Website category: sports
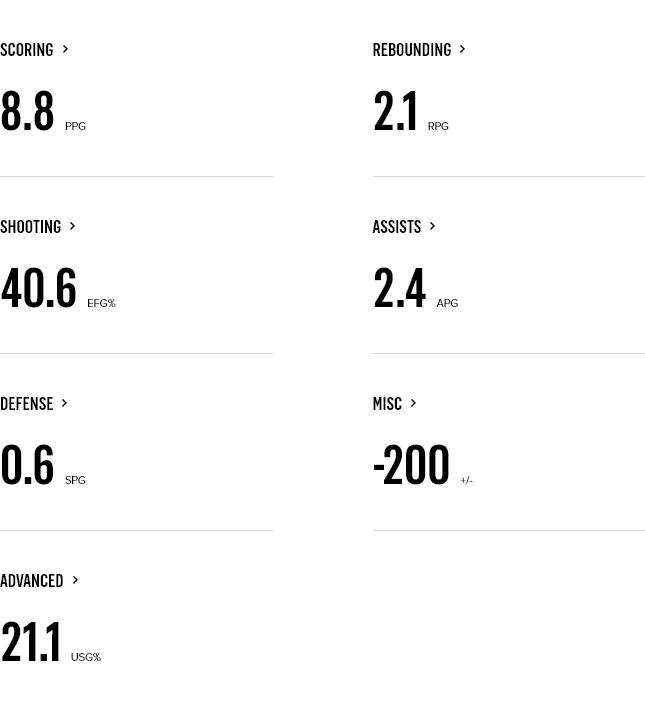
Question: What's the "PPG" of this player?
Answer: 8.8

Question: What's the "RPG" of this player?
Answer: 2.1

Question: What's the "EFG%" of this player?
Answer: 40.6

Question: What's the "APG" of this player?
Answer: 2.4

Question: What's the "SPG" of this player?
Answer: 0.6

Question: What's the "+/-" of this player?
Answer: -200

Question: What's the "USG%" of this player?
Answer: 21.1

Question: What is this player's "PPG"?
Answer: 8.8

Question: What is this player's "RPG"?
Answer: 2.1

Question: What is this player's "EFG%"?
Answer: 40.6

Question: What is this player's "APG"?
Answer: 2.4

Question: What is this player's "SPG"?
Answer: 0.6

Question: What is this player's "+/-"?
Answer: -200

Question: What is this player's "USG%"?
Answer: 21.1

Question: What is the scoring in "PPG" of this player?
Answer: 8.8

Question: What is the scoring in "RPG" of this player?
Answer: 2.1

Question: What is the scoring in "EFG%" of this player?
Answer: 40.6

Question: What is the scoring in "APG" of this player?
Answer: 2.4

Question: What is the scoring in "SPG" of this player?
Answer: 0.6

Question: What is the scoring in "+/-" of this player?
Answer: -200

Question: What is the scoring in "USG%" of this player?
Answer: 21.1

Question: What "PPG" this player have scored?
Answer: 8.8

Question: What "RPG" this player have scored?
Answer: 2.1

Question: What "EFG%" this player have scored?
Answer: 40.6

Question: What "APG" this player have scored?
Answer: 2.4

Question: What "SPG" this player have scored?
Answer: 0.6

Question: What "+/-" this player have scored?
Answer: -200

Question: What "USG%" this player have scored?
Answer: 21.1

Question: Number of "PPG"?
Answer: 8.8

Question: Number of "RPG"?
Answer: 2.1

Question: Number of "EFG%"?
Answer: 40.6

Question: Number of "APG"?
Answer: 2.4

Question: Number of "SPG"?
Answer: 0.6

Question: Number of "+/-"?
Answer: -200

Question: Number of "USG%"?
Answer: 21.1

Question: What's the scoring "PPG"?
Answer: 8.8

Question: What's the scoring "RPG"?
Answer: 2.1

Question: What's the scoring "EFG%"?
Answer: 40.6

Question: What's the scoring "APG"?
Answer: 2.4

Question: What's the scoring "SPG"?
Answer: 0.6

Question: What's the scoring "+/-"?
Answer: -200

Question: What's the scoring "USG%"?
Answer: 21.1